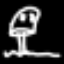
Label: mushroom